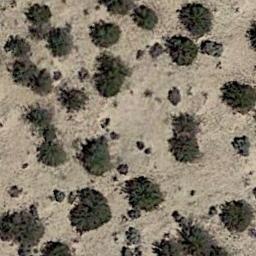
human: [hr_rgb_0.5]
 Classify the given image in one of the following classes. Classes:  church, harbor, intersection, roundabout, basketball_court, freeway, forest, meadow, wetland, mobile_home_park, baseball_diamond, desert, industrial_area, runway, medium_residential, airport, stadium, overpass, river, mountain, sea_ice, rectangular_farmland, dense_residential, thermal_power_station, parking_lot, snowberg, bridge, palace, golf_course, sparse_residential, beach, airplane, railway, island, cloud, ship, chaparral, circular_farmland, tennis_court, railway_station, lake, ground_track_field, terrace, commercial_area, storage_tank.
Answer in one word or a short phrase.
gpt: chaparral